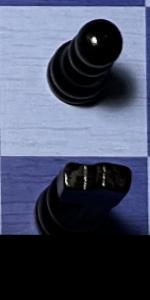
Label: Knight_Black